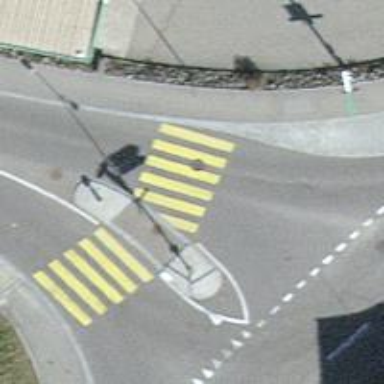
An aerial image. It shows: Marked crossing on footway.